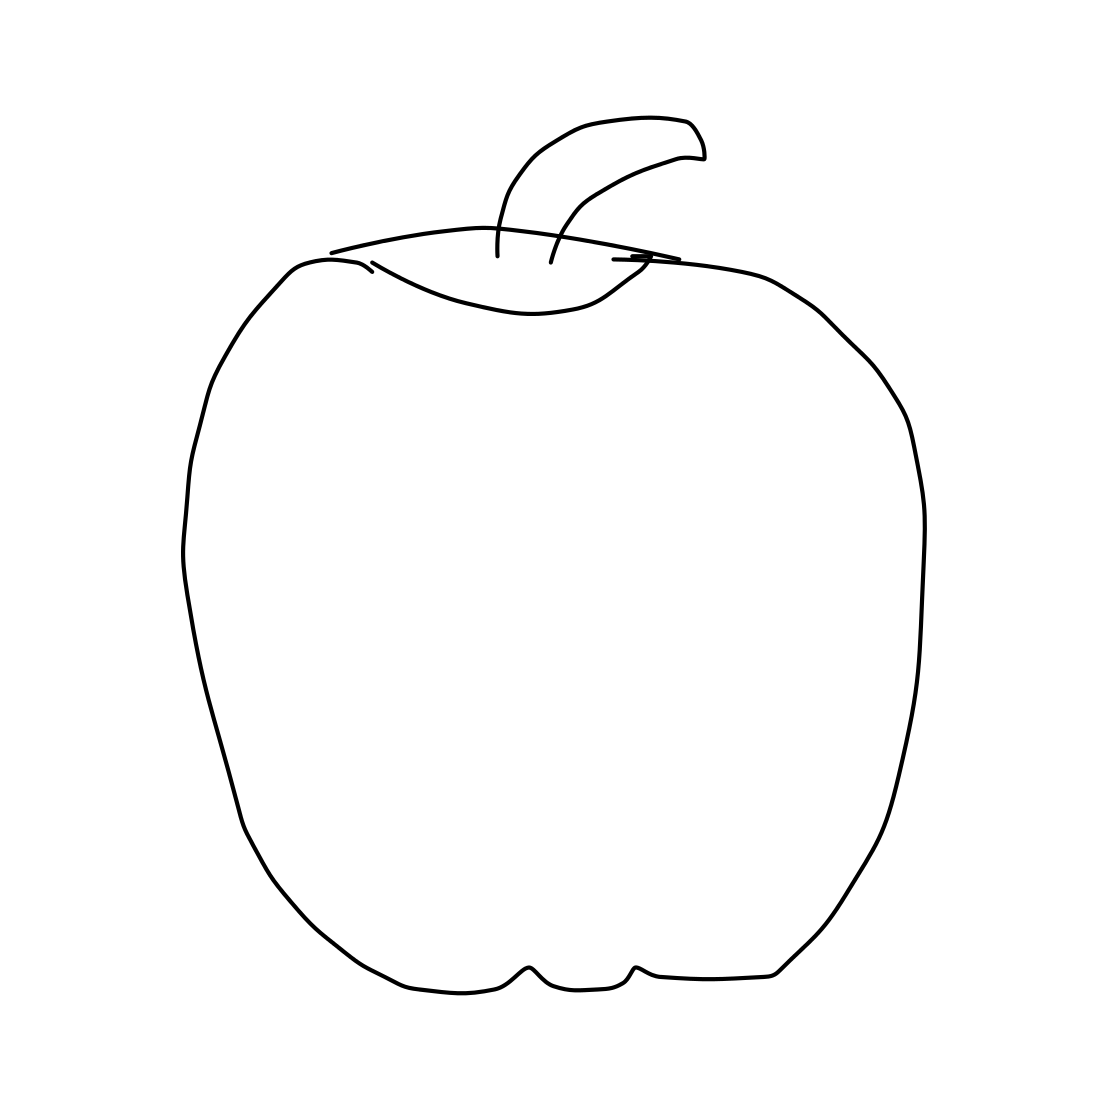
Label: apple